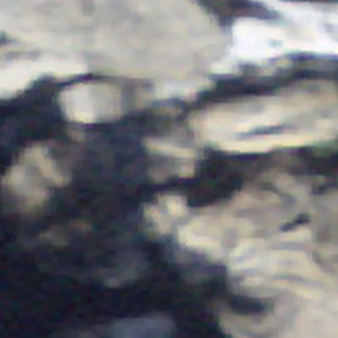
Label: other